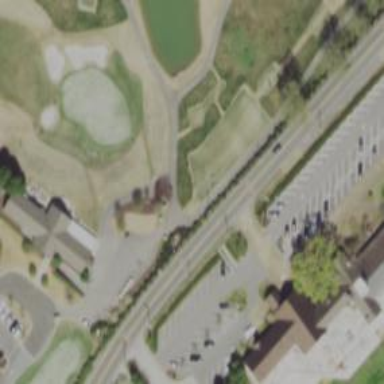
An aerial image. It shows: Pathway for golf carts.